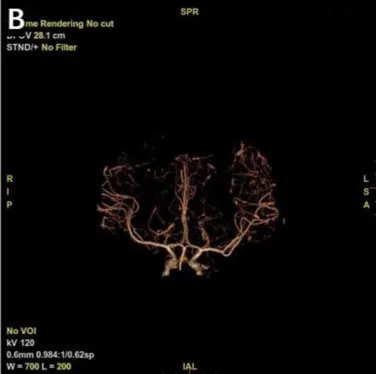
Computed tomography angiography (CTA) at 6 months postoperatively. (B) Local amplification.
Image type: radiology (ct)